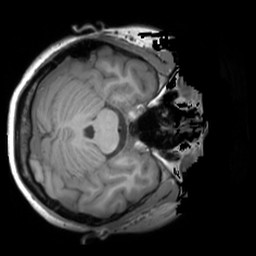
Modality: T1w
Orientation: axial
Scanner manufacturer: siemens
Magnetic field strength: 3 T
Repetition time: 1.9 s
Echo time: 0.00267 s